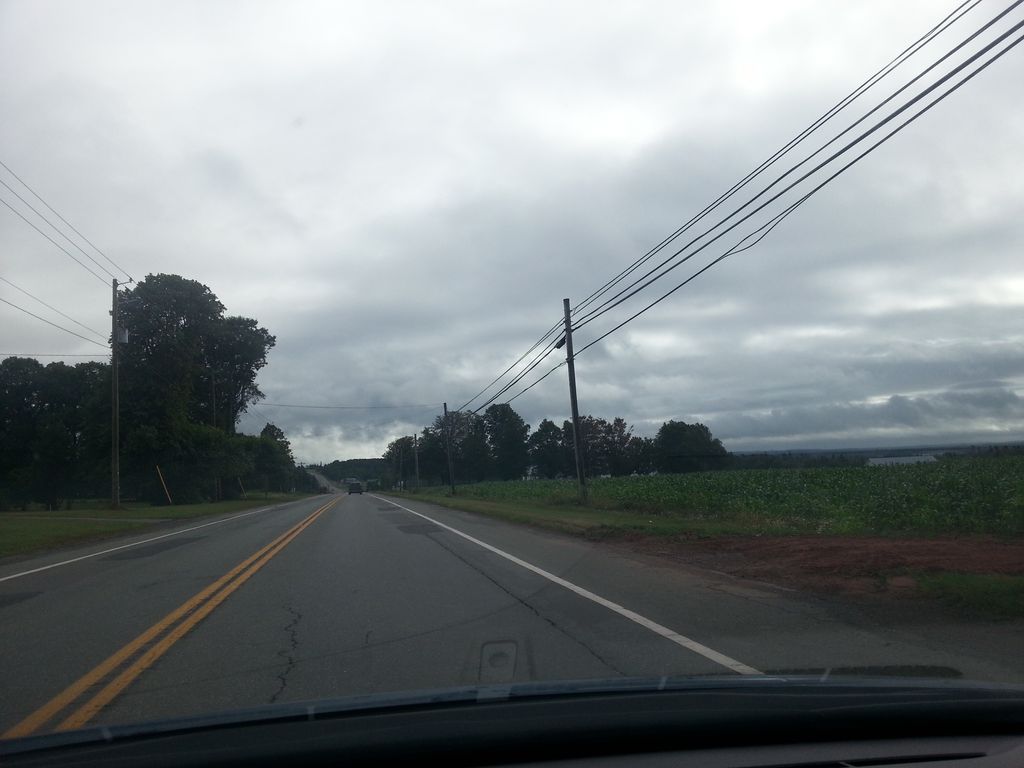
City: charlottetown